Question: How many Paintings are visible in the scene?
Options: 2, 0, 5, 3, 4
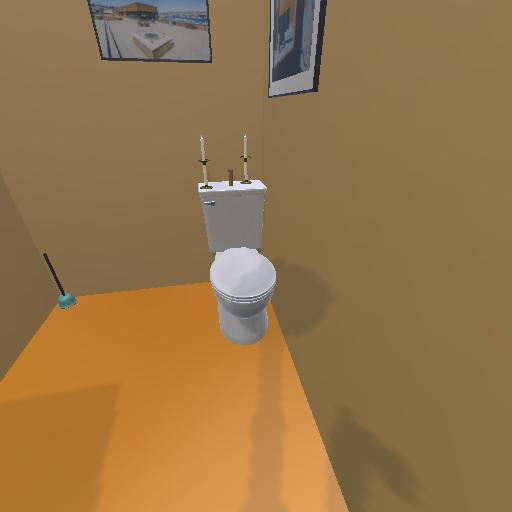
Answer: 2